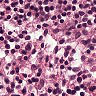
Metastatic tissue present: no